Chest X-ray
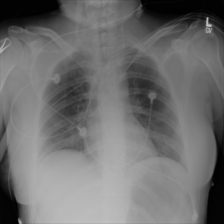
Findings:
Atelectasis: negative
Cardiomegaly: negative
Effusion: negative
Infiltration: negative
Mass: negative
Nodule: negative
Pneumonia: negative
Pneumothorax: negative
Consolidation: negative
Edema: negative
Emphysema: negative
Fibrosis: negative
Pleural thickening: negative
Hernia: negative